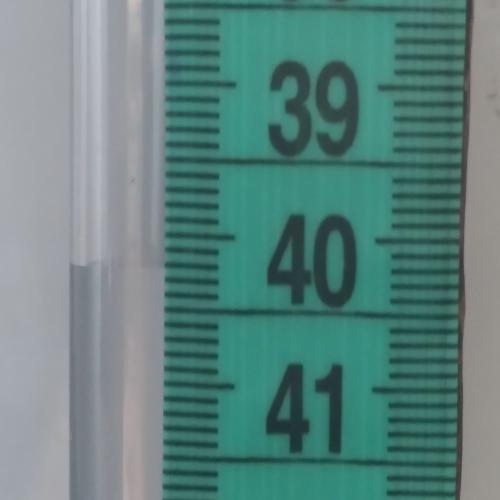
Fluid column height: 40.2 cm